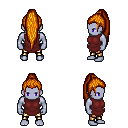
a pixel art fantasy rpg character, male body template, dark elf, purple skin, maroon tunic, gold greaves, dark blonde extra-long topknot hairstyle, four views (front, back, left, right), 2x2 character sprite sheet, small pixel art, hard edges, no anti-aliasing